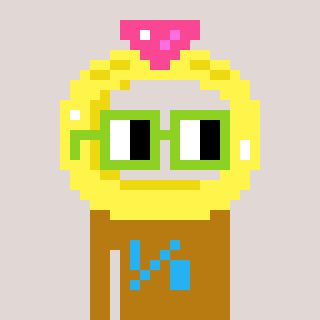
a pixel art character with square light green glasses, a ring-shaped head and a gold-colored body on a warm background